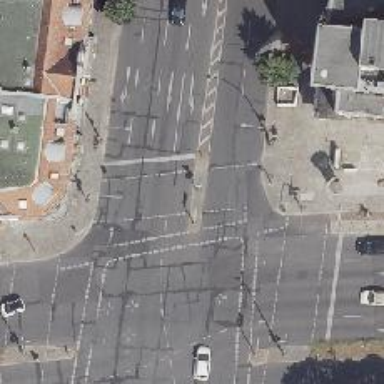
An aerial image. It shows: Footway that serves as traffic island.